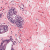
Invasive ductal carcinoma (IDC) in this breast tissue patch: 0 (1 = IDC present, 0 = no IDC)